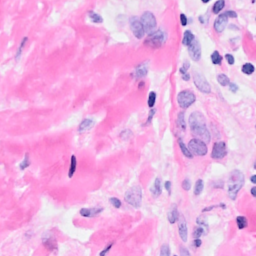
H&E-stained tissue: Breast